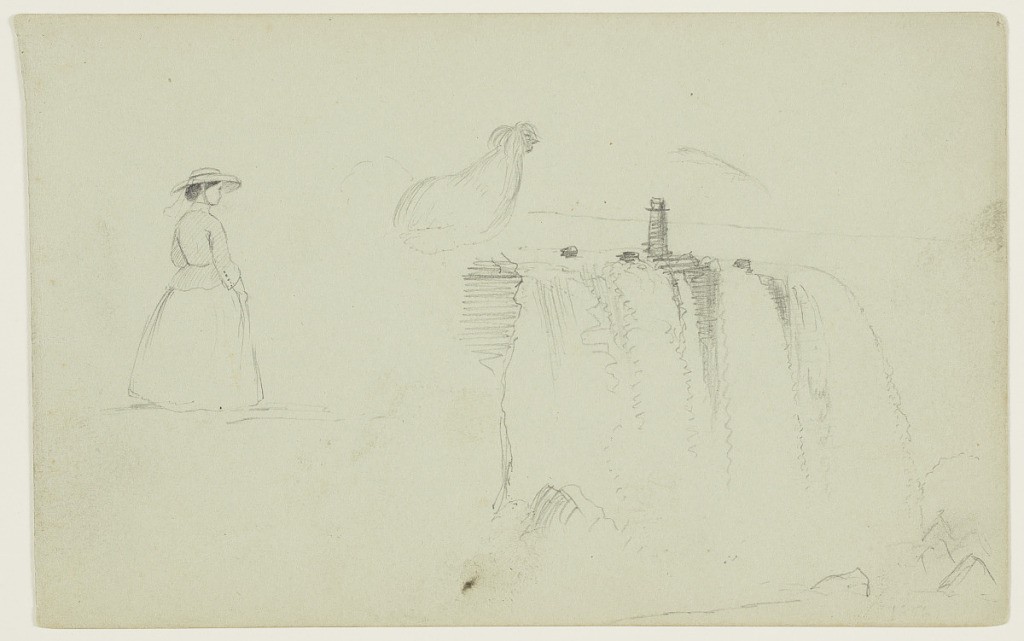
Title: Mixed Sketches around Niagara Falls, New York
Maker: Frederic Edwin Church, American, 1826–1900
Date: possibly 1856
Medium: Graphite on gray-green wove paper
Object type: Drawing
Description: Mixed sketches around Niagara Falls showing, at left, a woman wearing a dress and wide-brimmed hat, viewed from behind and standing in right profile; at center, an incomplete sketch of a crouching, polish chicken in right profile; and at right, a portion of Horseshoe Falls viewed from the American side of the Niagara River, with the Terrapin Tower prominently shown.